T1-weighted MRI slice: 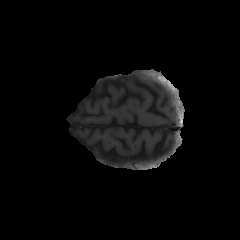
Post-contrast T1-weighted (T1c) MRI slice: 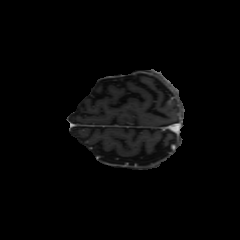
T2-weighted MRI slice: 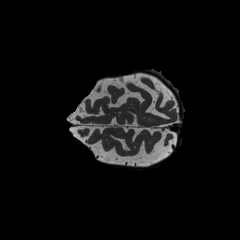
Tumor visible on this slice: yes